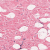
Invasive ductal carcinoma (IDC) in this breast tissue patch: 0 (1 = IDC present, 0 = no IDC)